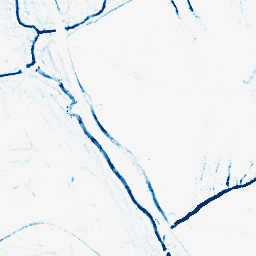
Category: morphological
Decomposition family: morphological_square
Decomposition parameters: operation: closing
size: 5
Upsampling method: regularized
Upsampling parameters: scale: 4
lambda_reg: 0.001
Upsampling scale: 4